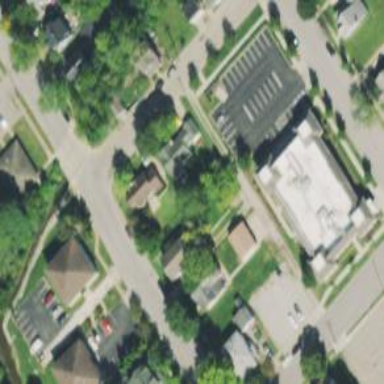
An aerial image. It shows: Alley classified as service road.